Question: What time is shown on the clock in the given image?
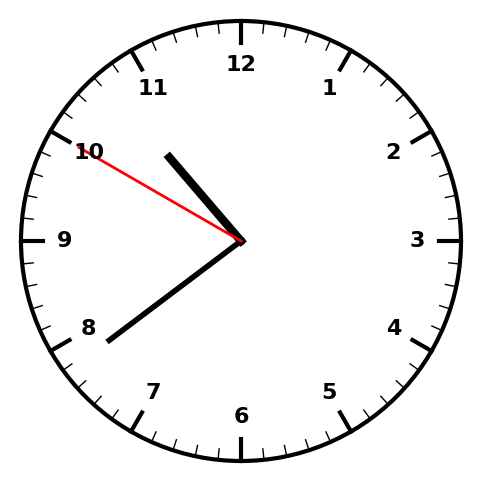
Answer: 10:38:50